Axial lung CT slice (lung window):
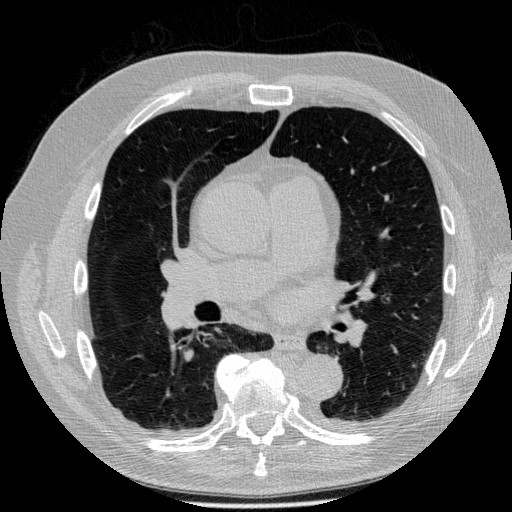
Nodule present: no